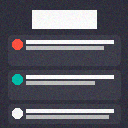
Screen state: on